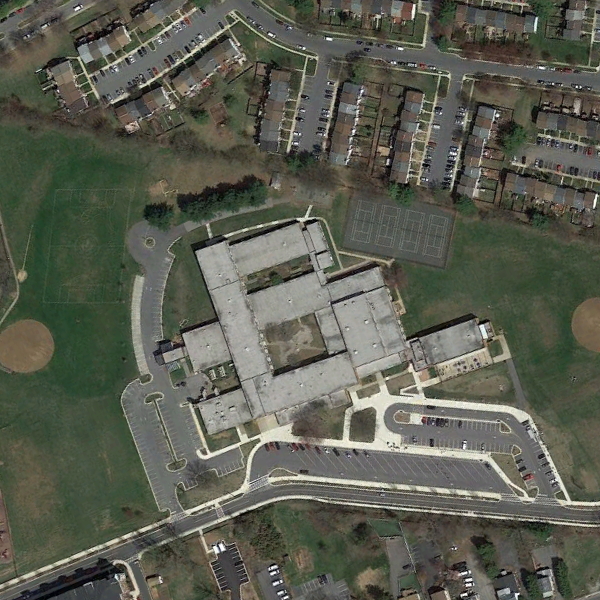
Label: School